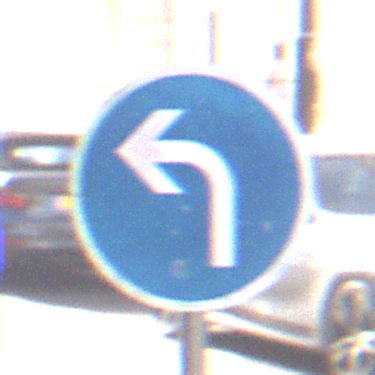
Verkehrszeichen: VorgeschriebeneFahrtrichtungLinks
Umgebung: Outdoor, Urban
Tageszeit: MorningAfternoon
Wetter: PartlyCloudy
Licht: Natural
Jahreszeit: NotSpecified
Kontrast: HighContrast